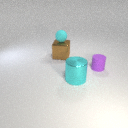
large brown metal cube to the left of large cyan metal cylinder